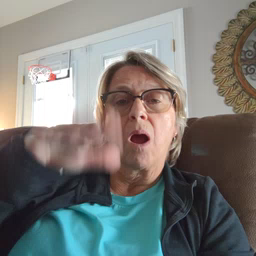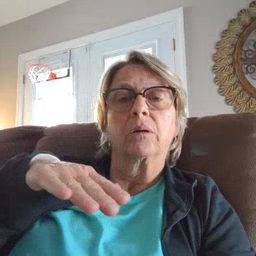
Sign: on